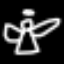
Label: angel